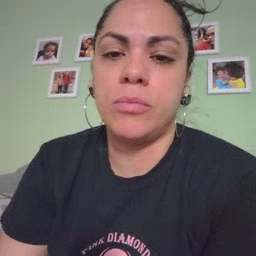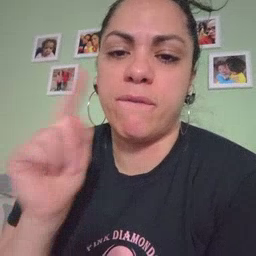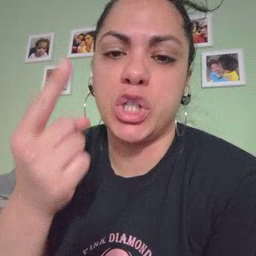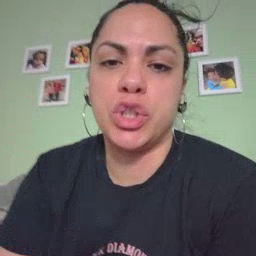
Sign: first